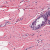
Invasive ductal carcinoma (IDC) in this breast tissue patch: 0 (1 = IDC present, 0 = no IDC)